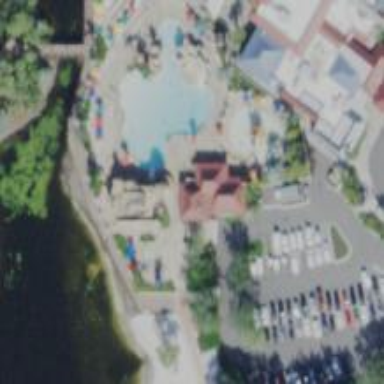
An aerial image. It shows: Water slide attraction.